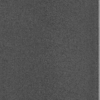
Label: dusty